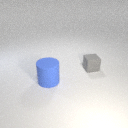
large blue rubber cylinder in front of small gray rubber cube